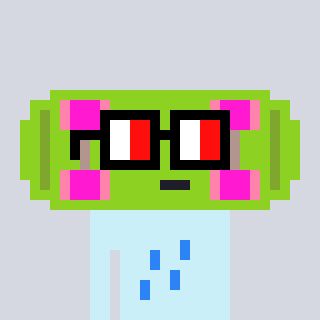
a pixel art character with square glasses with black frames and red eyes, a skateboard-shaped head and a cold-colored body on a cool background